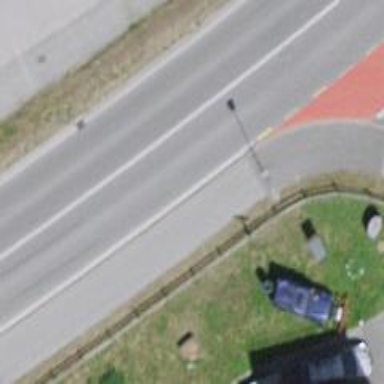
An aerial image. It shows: Asphalt cycleway.